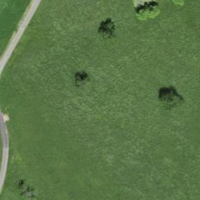
EUNIS habitat code: 25
Species observed at this site:
Lotus corniculatus